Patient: sex M, age 53
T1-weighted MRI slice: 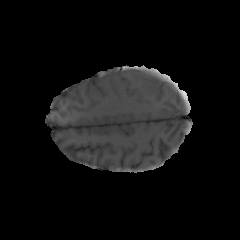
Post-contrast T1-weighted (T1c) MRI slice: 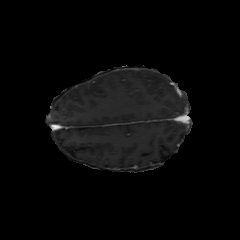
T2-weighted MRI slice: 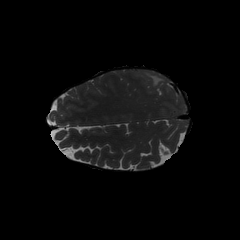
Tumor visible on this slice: yes
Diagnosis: Glioblastoma, IDH-wildtype
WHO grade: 4